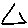
Label: triangle